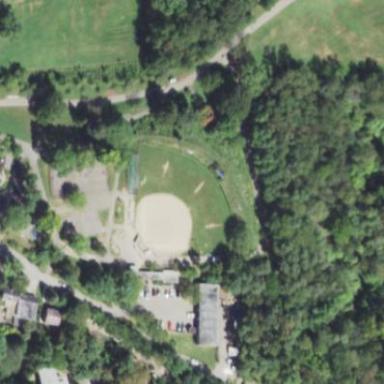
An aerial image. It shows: Grassy baseball pitch for leisure sports.